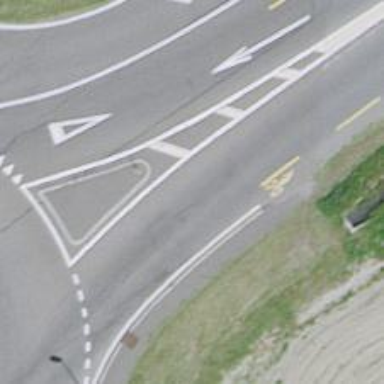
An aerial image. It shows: Asphalt road classified as primary highway.